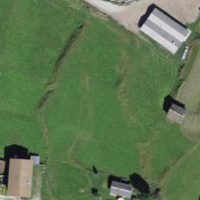
EUNIS habitat code: 26
Species observed at this site:
Cichorium intybus